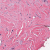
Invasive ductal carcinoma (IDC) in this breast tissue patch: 1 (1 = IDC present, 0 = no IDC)